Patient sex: F
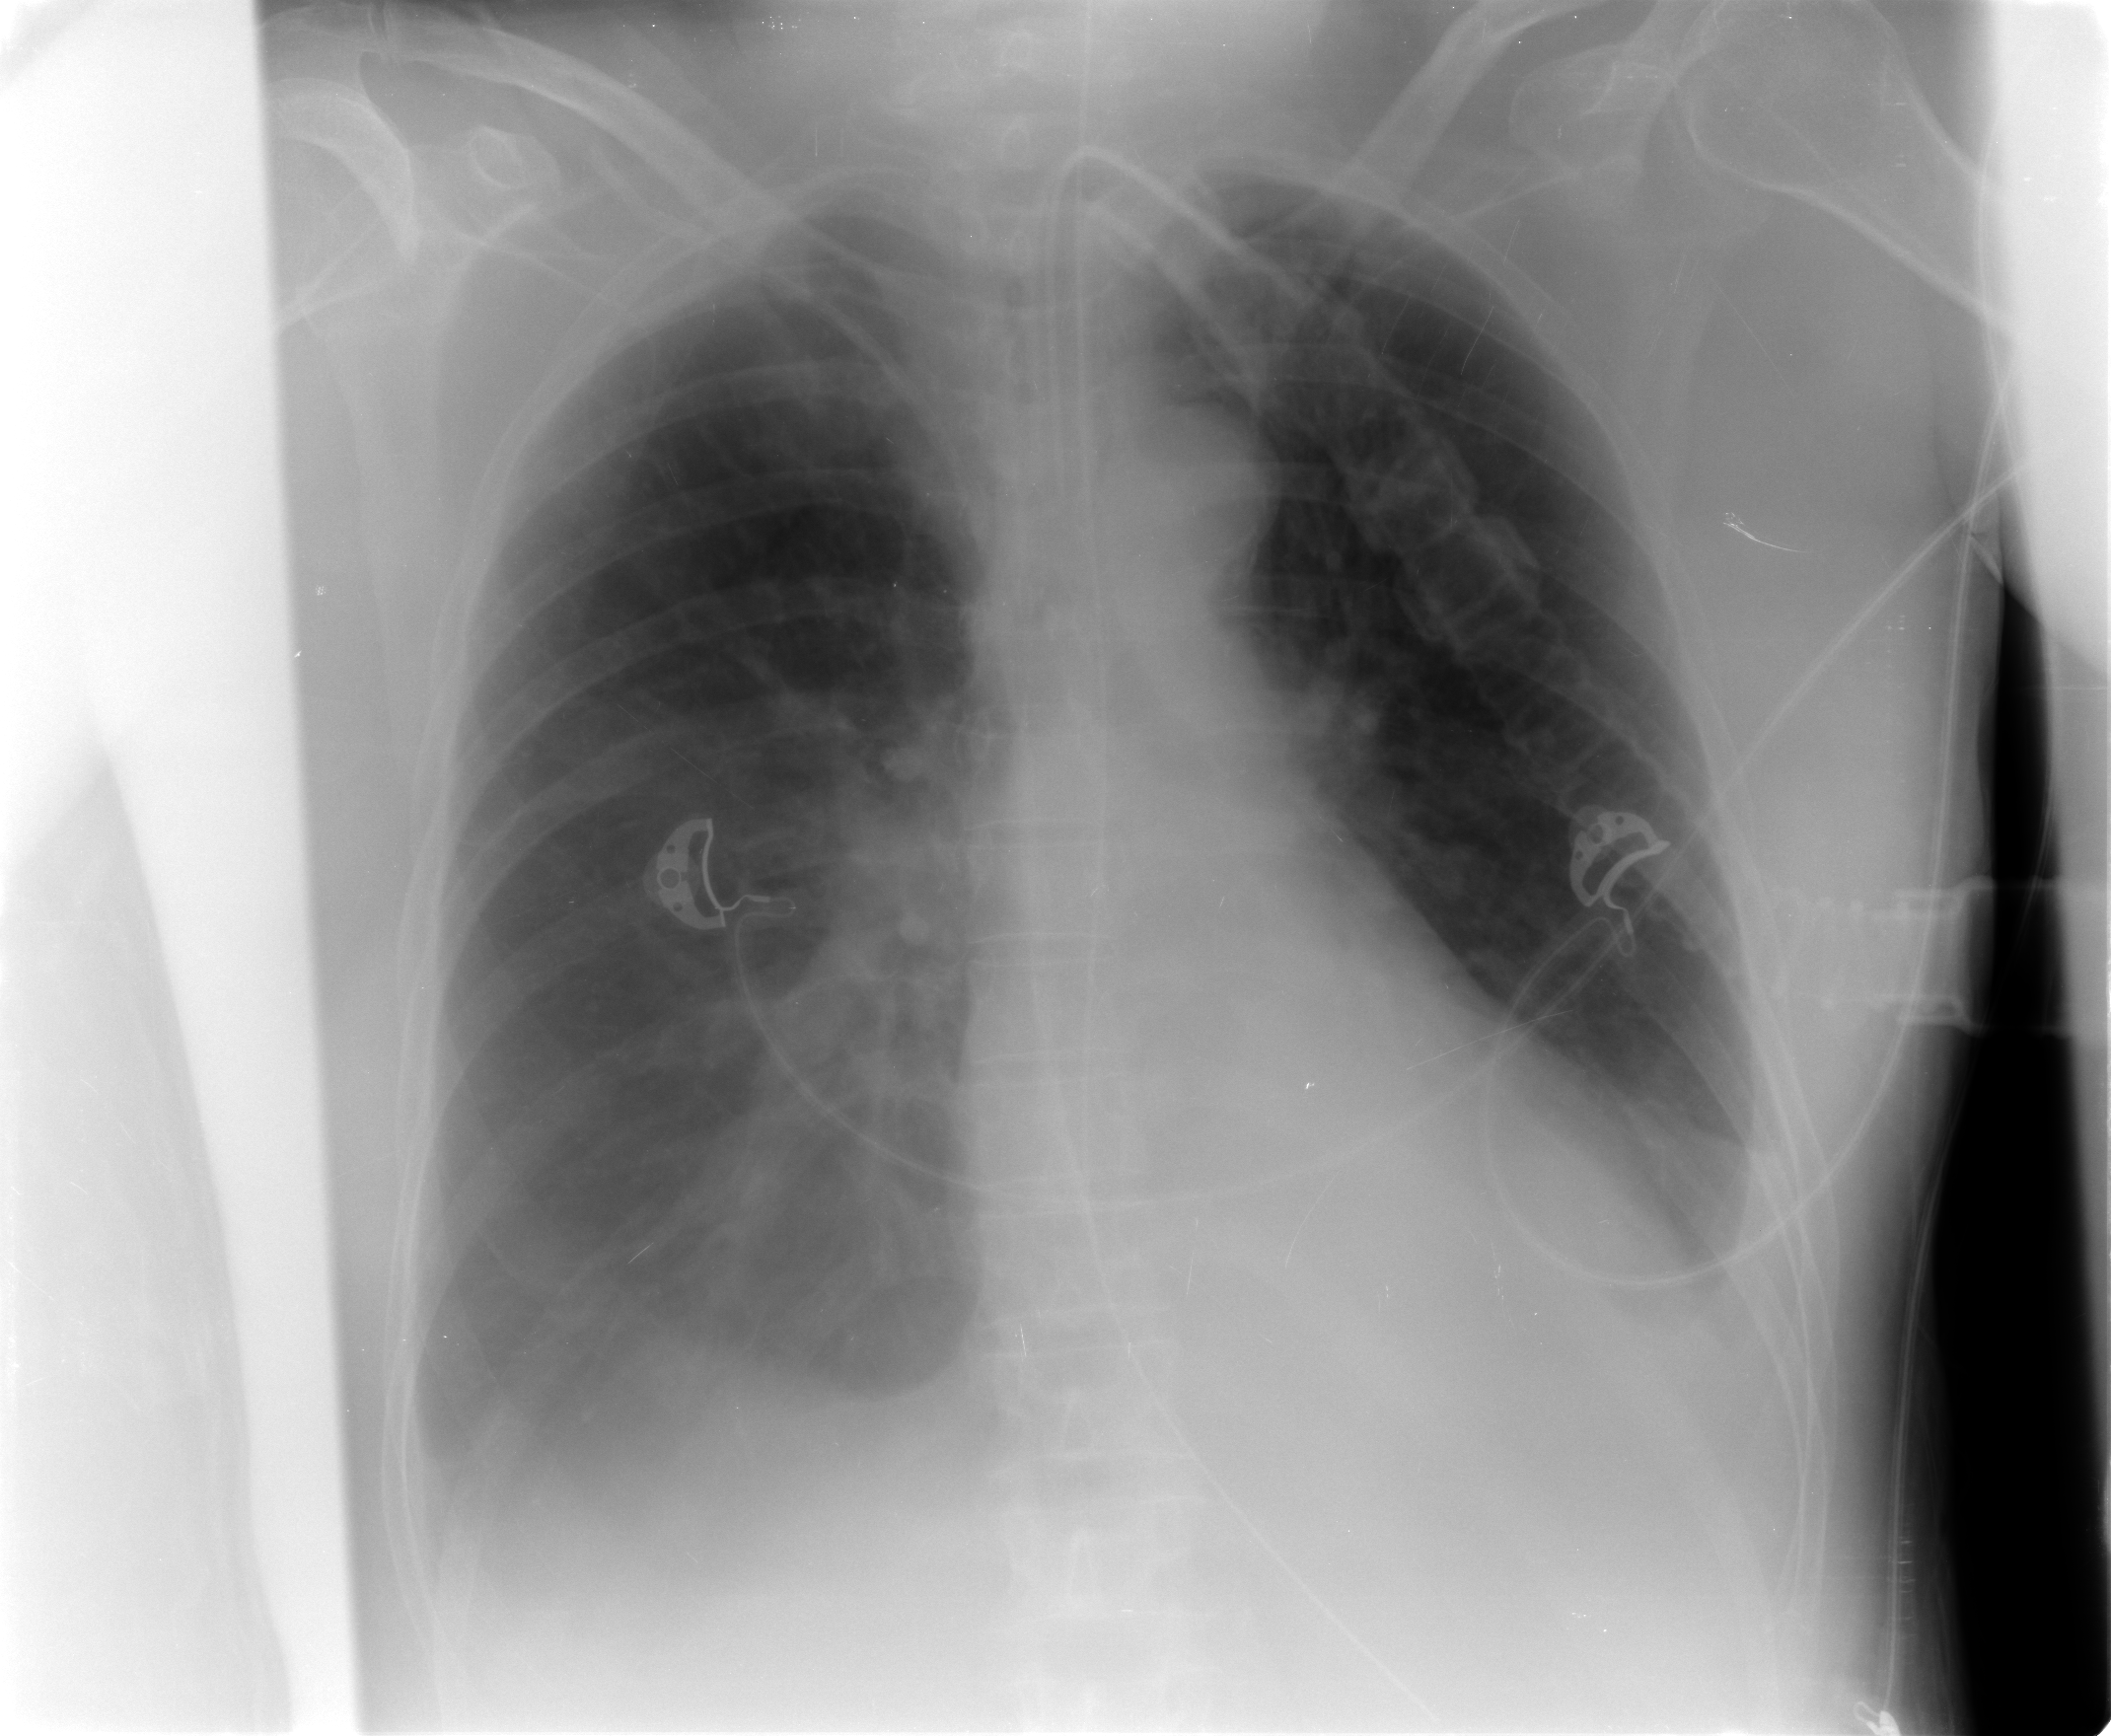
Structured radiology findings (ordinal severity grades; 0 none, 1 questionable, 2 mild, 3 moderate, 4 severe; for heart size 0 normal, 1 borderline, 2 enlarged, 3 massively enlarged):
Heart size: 0
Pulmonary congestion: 0
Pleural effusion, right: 2
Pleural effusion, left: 2
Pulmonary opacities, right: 0
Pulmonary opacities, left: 0
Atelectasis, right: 0
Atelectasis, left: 0